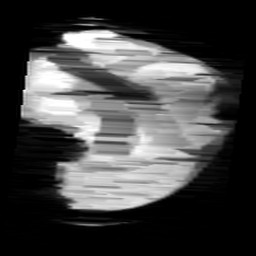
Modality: minIP
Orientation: sagittal
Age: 9
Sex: female
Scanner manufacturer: siemens
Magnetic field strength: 3 T
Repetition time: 0.027 s
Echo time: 0.02 s